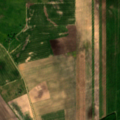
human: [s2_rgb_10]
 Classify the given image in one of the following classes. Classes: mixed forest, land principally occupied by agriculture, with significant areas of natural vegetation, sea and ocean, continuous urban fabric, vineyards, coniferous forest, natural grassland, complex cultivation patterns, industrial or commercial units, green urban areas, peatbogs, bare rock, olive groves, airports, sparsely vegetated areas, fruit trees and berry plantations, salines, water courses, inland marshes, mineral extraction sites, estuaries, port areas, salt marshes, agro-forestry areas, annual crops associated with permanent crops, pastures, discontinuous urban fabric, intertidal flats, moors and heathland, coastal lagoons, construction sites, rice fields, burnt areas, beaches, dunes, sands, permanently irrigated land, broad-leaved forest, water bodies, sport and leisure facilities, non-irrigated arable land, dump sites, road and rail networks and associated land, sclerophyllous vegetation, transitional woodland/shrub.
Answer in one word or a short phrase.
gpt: non-irrigated arable land, pastures, broad-leaved forest